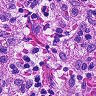
Metastatic tissue present: no